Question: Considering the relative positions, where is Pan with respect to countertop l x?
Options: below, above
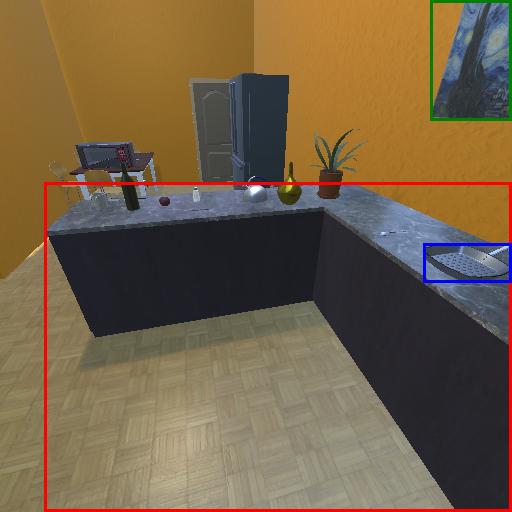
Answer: below